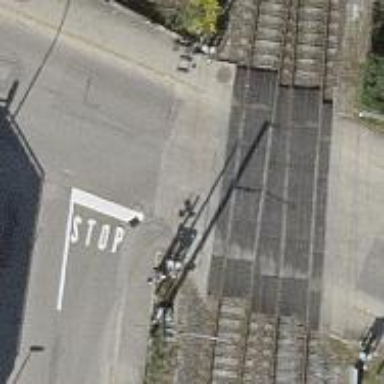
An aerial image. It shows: Level crossing with double half barrier.